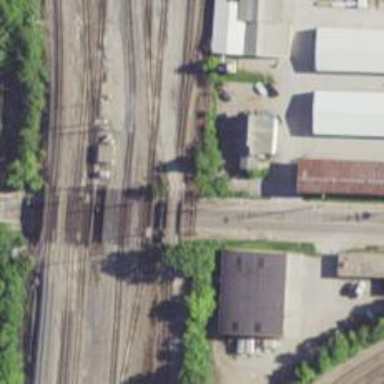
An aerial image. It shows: Disused railway bridge leading to yard area.